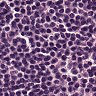
Metastatic tissue present: no